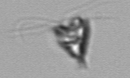
Label: Pyramimonas_longicauda